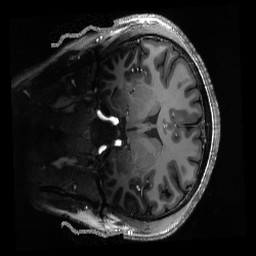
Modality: T1w
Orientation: coronal
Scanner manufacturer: siemens
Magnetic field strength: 7 T
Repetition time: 3.82 s
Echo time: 0.00172 s